Question: this is what my program should look like:

'''
def main():
from graphics import GraphWin, Point, Rectangle
win= GraphWin("Apartment Displayer",700,400)
p1=Point(40,50)
p2=Point(100,130)
rec=Rectangle(p1,p2)
rec.setFill("cyan")
rec.draw(win)
p3=Point(100,30)
p4=Point(280,130)
rec=Rectangle(p3,p4)
rec.setFill("yellow")
rec.draw(win)
p5=Point(280,30)
p6=Point(550,130)
rec=Rectangle(p5,p6)
rec.setFill("tan3")
rec.draw(win)
p7=Point(75,130)
p8=Point(200,320)
rec=Rectangle(p7,p8)
rec.setFill("green3")
rec.draw(win)
p9=Point(200,130)
p10=Point(220,320)
rec=Rectangle(p9,p10)
rec.setFill("tan")
rec.draw(win)
p11=Point(220,130)
p12=Point(550,225)
rec=Rectangle(p11,p12)
rec.setFill("cyan3")
rec.draw(win)
p13=Point(220,225)
p14=Point(275,320)
rec=Rectangle(p13,p14)
rec.setFill("yellow3")
rec.draw(win)
p15=Point(275,225)
p16=Point(550,320)
rec=Rectangle(p15,p16)
rec.setFill("green")
rec.draw(win)
p17=Point(550,30)
p18=Point(570,320)
rec=Rectangle(p17,p18)
rec.setFill("tan")
rec.draw(win)
s=input("close Window?")
win.close()
main()
'''
This is what i have, but don't know how to put the names inside my rectangles as shown in my link. Please can someone help me???
Thank You...
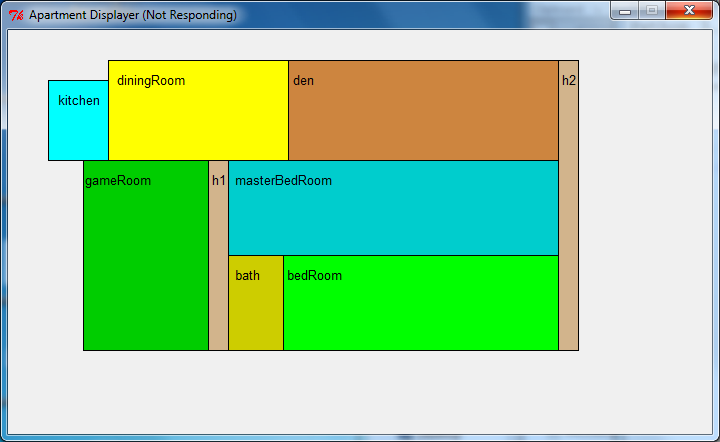
Answer: One way to do it is use 'Text'
'''
Text(Point(60, 60), "kitchen").draw(win)
'''
I don't have windows with me at the moment, but I think this is the quickest hack.
Furthermore, please take a look at this <URL> and go to '3.7 Text Methods'